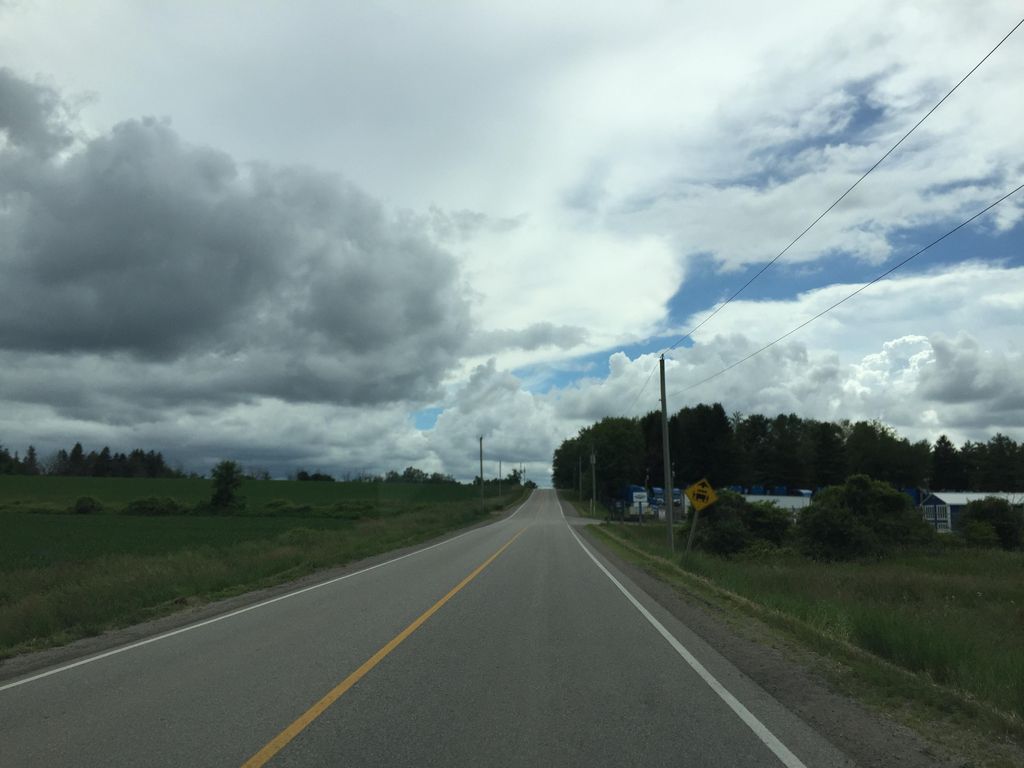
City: kitchener-waterloo